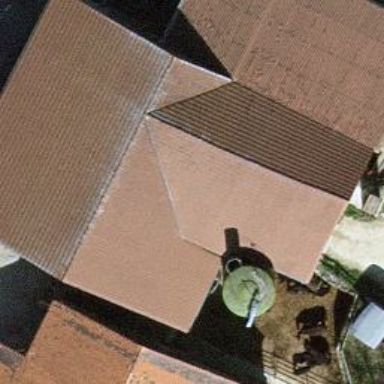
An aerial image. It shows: Farm building.